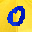
Label: 0